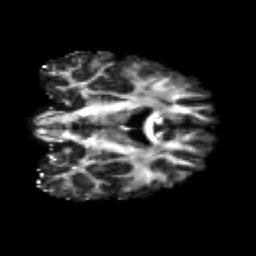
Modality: FA
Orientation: coronal
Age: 29
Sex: male
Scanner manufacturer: siemens
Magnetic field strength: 3 T
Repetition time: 3.5 s
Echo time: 0.125 s